Question: I want to show a Popover when the user clicks on a 'NSToolbarItem'. However, in my 'IBAction' I do not get a 'NSView' instance for my sender, which I find really weird.
I get to display the Popover (rather dislocated now by using 'window.contentView' as my view instead of the toolbar's - see image):
'''
- (IBAction)accountIconTouched:(NSToolbarItem *)sender {
// NSView *view = [sender view]; // returns nil
NSView *view = self.window.contentView;
[self.accountPopover showRelativeToRect:[view bounds] ofView:view preferredEdge:NSMinYEdge];
}
'''
So how do I get the view for my 'NSToolbarItem' so that the Popover shows up.

This is the error I get from the console:
'''
2014-02-20 13:19:16.605 MyProject[42514:303] -[NSPopover showRelativeToRect:ofView:preferredEdge:]: nil view provided. You must supply a view.
2014-02-20 13:19:16.607 MyProject[42514:303] (
0 CoreFoundation 0x00007fff8086e41c __exceptionPreprocess + 172
1 libobjc.A.dylib 0x00007fff8bf33e75 objc_exception_throw + 43
2 AppKit 0x00007fff8cbf7b9c -[NSPopover showRelativeToRect:ofView:preferredEdge:] + 2214
3 MyProject 0x000000010000306d -[AppDelegate accountIconTouched:] + 253
4 AppKit 0x00007fff8d086e19 -[NSToolbarButton sendAction:to:] + 75
5 AppKit 0x00007fff8d086e68 -[NSToolbarButton sendAction] + 65
6 AppKit 0x00007fff8cb713d0 -[NSApplication sendAction:to:from:] + 327
7 AppKit 0x00007fff8cc3be9e -[NSToolbarItemViewer mouseDown:] + 4771
8 AppKit 0x00007fff8cb57d08 -[NSWindow sendEvent:] + 11296
9 AppKit 0x00007fff8caf6744 -[NSApplication sendEvent:] + 2021
10 Afloat 0x00000001007c2479 Afloat + 13433
11 AppKit 0x00007fff8c946a29 -[NSApplication run] + 646
12 AppKit 0x00007fff8c931803 NSApplicationMain + 940
13 MyProject 0x0000000100001912 main + 34
14 libdyld.dylib 0x00007fff8b1635fd start + 1
15 ??? 0x0000000000000003 0x0 + 3
)
'''
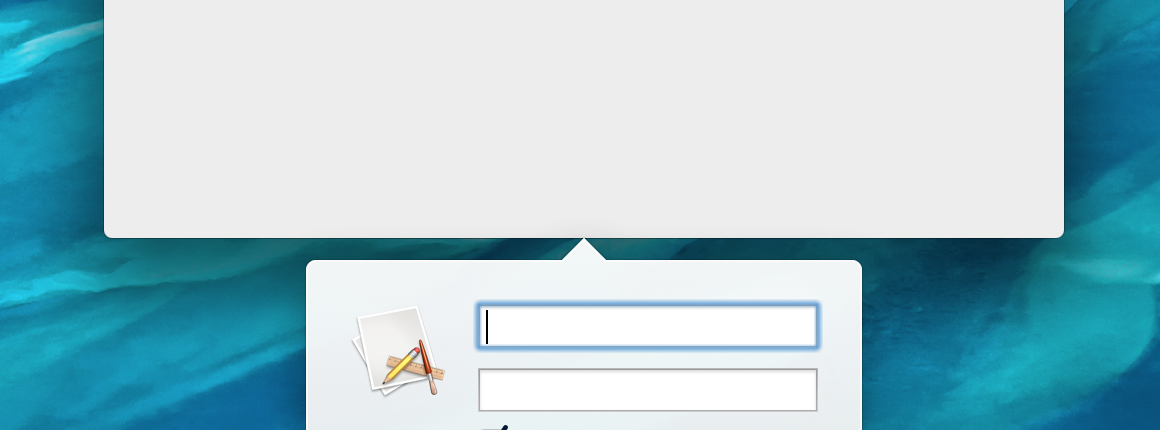
Answer: It seems like there's a solution where you assign an IBOutlet to your toolbar Item, and get the view from there. To give it a try check <URL>.